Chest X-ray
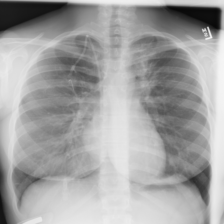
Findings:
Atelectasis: negative
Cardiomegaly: negative
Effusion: negative
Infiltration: positive
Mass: positive
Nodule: negative
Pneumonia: negative
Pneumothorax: negative
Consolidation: negative
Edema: negative
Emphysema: negative
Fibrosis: negative
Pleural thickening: negative
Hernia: negative